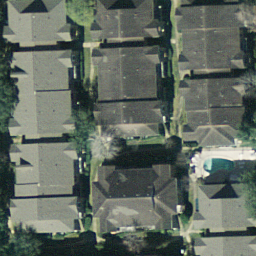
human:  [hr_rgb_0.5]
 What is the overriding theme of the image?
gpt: dense residential